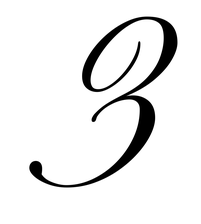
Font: PinyonScript-Regular